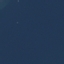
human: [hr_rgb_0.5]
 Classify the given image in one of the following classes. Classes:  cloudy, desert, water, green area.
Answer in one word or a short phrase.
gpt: water